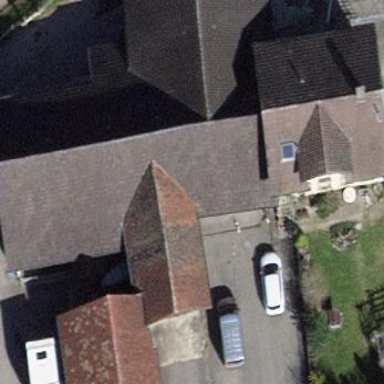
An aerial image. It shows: Gabled building.